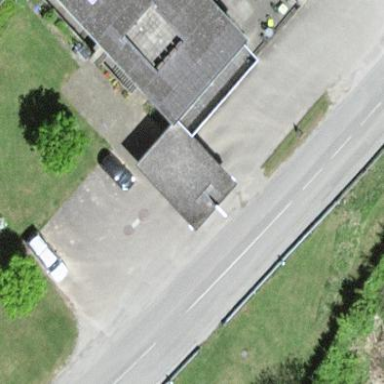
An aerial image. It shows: View of roof of building.